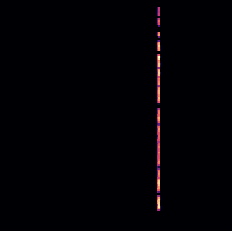
Sound class: Fire crackling